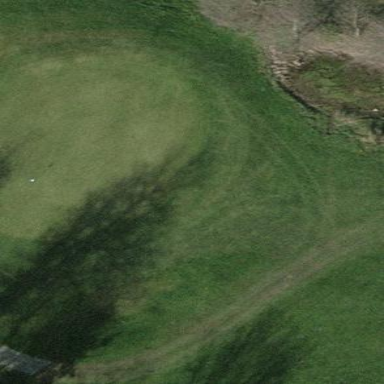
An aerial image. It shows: Golf green.